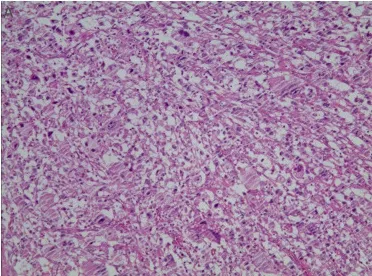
(A) Light microscopic examination of the tumor post-second resection (H&E stain, 10x10) showed pleomorphic cells with indistinct boundaries. The cytoplasm varied from eosinophilic to clear. There was severe nuclear atypia, prominent nucleoli, and conspicuous mitotic figures.
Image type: pathology (h&e)